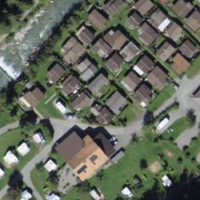
EUNIS habitat code: 54
Species observed at this site:
Mercurialis perennis
Prunus padus
Erithacus rubecula
Chloris chloris
Prunella vulgaris
Apis mellifera
Sciurus vulgaris